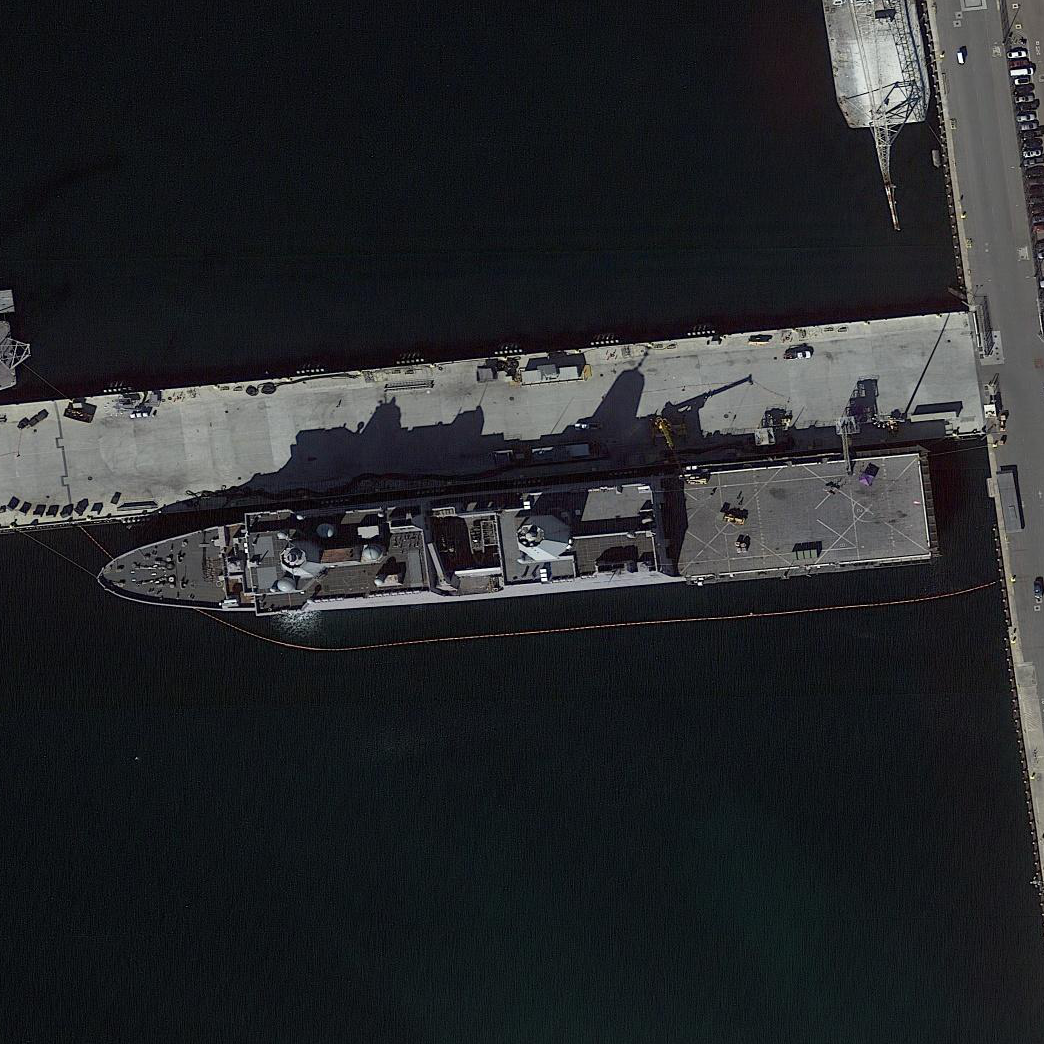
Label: San_Antonio-class_transport_dock